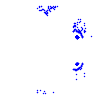
Particle: kaon